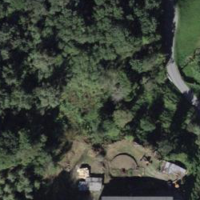
EUNIS habitat code: 41
Species observed at this site:
Cyanistes caeruleus
Troglodytes troglodytes
Pyrrhula pyrrhula
Fringilla coelebs
Turdus viscivorus
Aegithalos caudatus
Strix aluco
Carduelis carduelis
Spinus spinus
Turdus merula
Poecile palustris
Emberiza cia
Parus major
Turdus pilaris
Certhia familiaris
Sitta europaea
Periparus ater